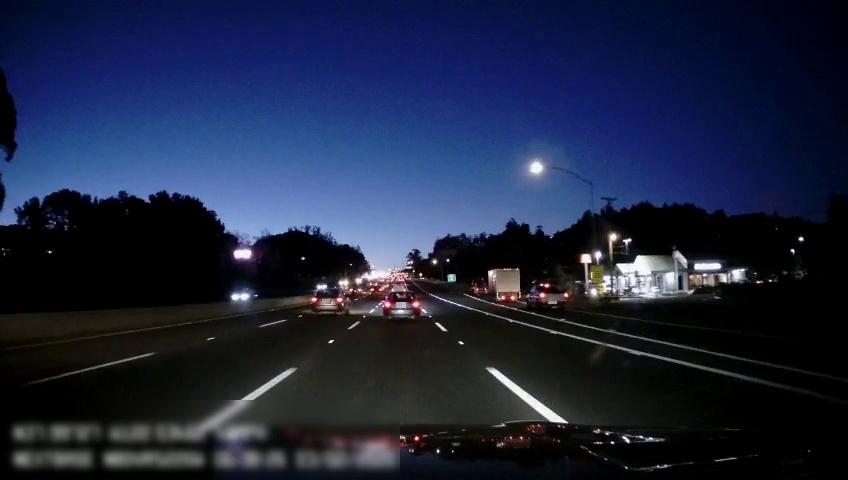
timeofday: Night
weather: Other
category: Drivable Space
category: Vehicles | Truck
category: Vehicles | Truck
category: Vehicles | SUV
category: Vehicles | SUV
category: Vehicles | Car
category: Vehicles | Car
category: Vehicles | Car
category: Vehicles | Truck
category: Vehicles | SUV
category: Vehicles | Car
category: Vehicles | Car
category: Lanes | Alternate Lane
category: Lanes | Alternate Lane
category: Lanes | Current Lane
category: Lanes | Current Lane
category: Lanes | Alternate Lane
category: Lanes | Alternate Lane
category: Lanes | Alternate Lane
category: Traffic | Signs
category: Traffic | Signs